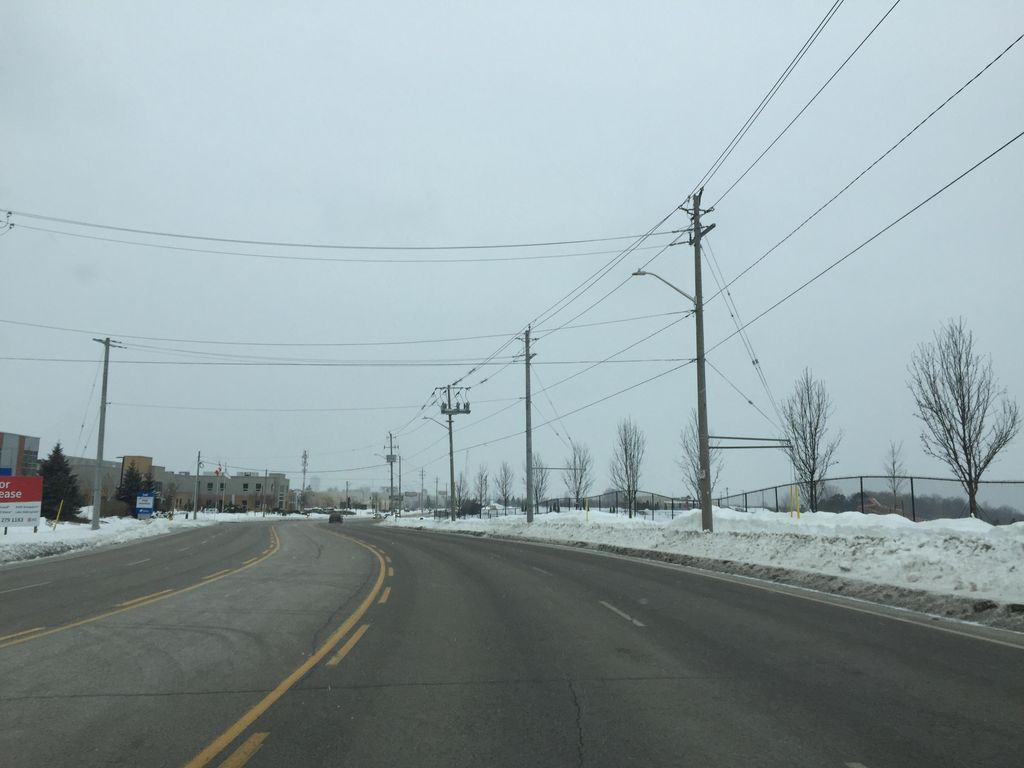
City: kitchener-waterloo